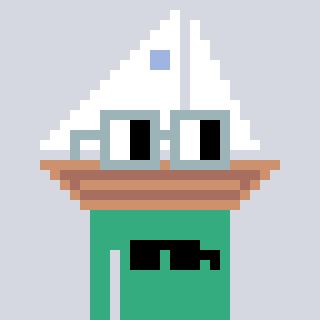
a pixel art character with square dark gray glasses, a sailboat-shaped head and a teal-colored body on a cool background